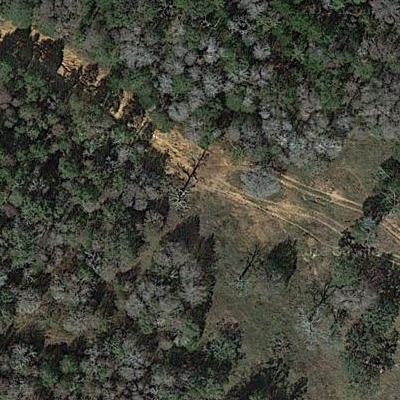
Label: Forest